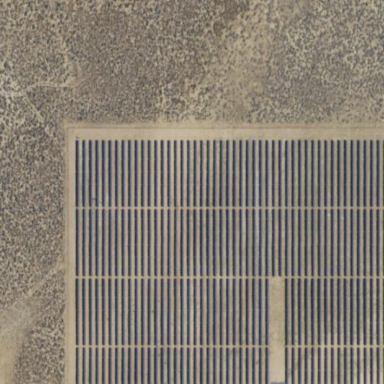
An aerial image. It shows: Solar power plant utilizing photovoltaic technology.